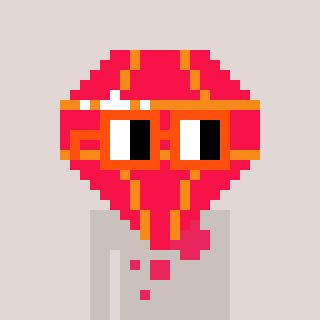
a pixel art character with square orange glasses, a red diamond-shaped head and a foggrey-colored body on a warm background